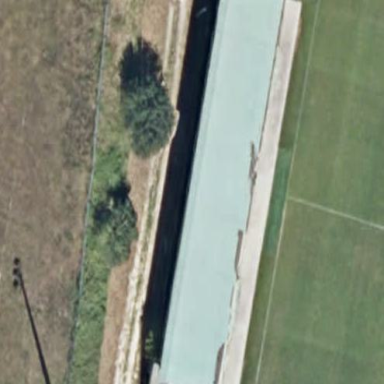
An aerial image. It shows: Building with bleachers on leisure land.